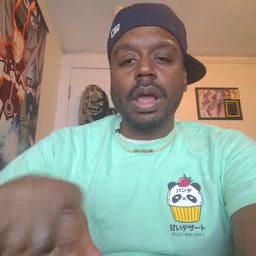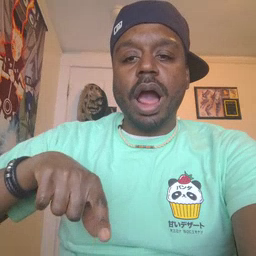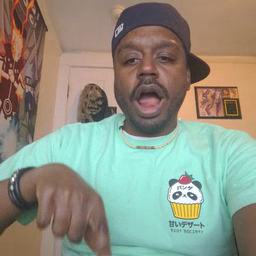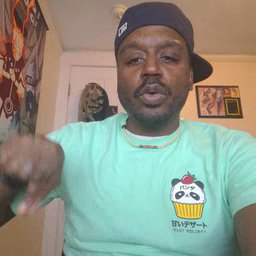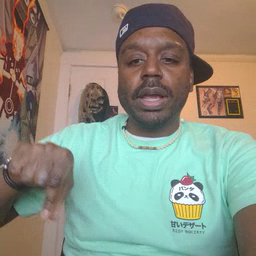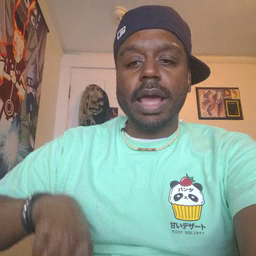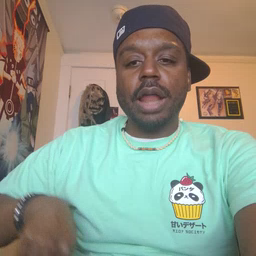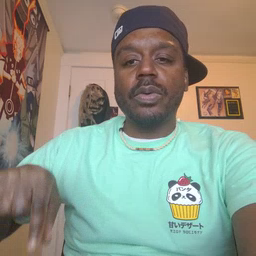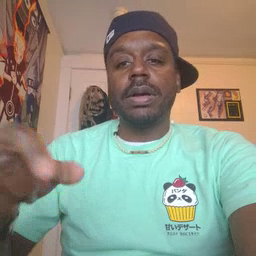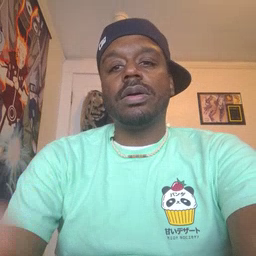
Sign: underwear